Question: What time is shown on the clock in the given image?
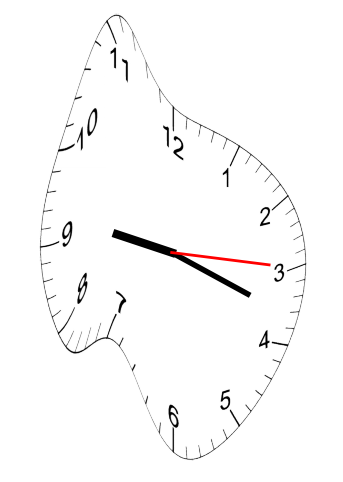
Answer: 09:18:15